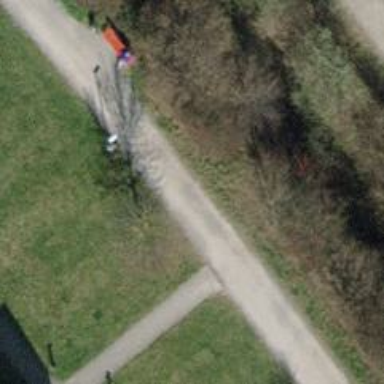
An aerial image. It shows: Sidewalk along the footway.